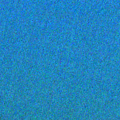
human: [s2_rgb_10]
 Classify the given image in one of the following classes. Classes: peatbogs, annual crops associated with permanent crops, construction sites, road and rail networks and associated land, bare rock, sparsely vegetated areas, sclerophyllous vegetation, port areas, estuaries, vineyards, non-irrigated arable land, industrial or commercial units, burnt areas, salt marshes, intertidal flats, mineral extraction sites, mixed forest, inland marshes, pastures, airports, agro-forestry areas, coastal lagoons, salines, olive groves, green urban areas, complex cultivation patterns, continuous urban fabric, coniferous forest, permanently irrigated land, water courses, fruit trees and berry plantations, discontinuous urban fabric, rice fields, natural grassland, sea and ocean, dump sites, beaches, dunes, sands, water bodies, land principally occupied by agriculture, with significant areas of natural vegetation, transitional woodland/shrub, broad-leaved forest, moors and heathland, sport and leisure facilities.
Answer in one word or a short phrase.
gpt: sea and ocean